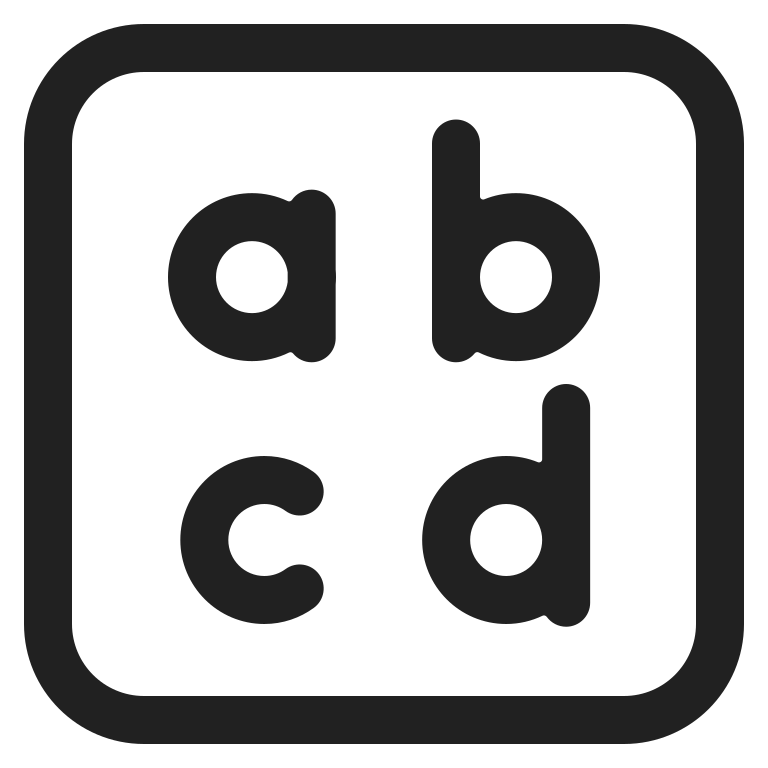
input latin lowercase high contrast